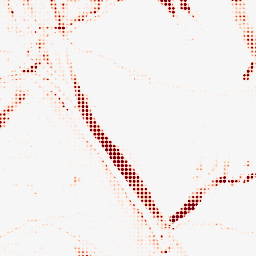
Category: morphological
Decomposition family: morphological_rect
Decomposition parameters: operation: opening
width: 20
height: 5
Upsampling method: sinc_hamming
Upsampling parameters: scale: 8
kernel_size: 4
Upsampling scale: 8